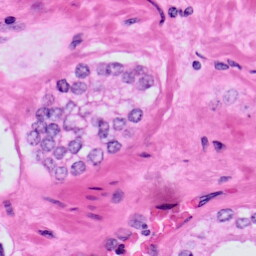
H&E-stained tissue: Prostate